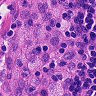
Metastatic tissue present: no